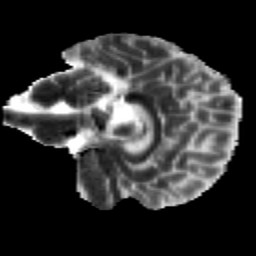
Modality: MD
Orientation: sagittal
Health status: healthy
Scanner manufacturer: siemens
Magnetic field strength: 3 T
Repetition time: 12 s
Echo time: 0.092 s